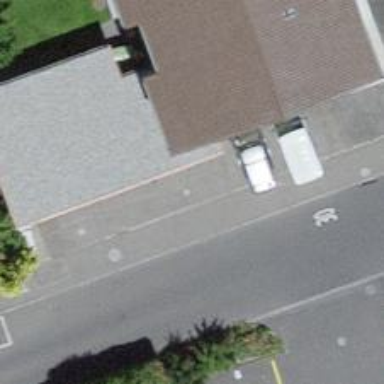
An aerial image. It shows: Post box is visible.